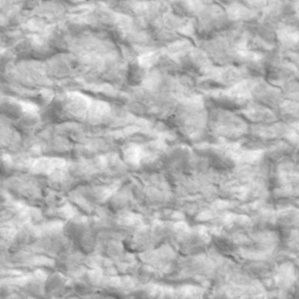
Label: non_frost